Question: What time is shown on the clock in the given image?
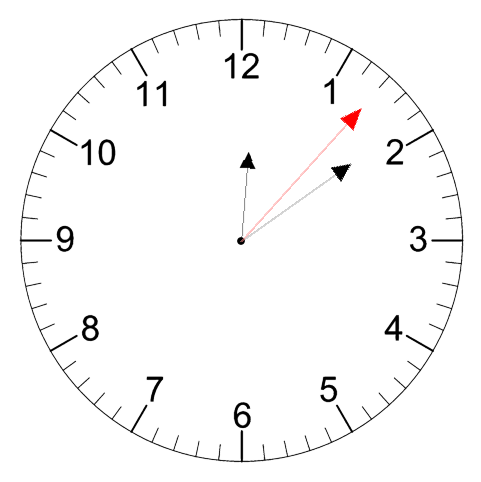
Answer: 12:09:07